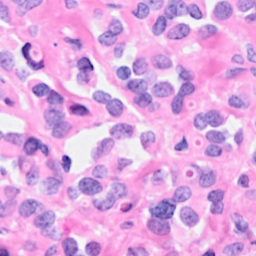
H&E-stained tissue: Breast